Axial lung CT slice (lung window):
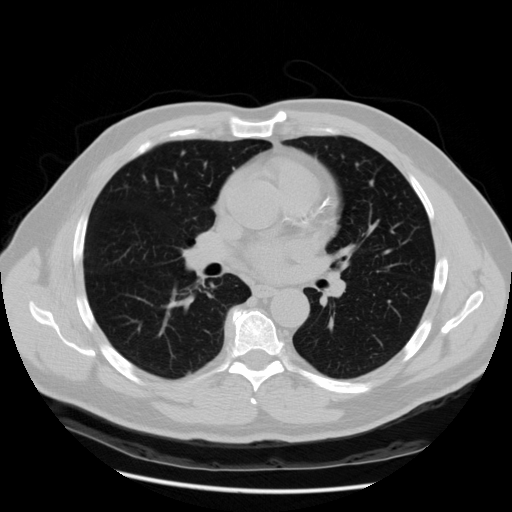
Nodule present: no